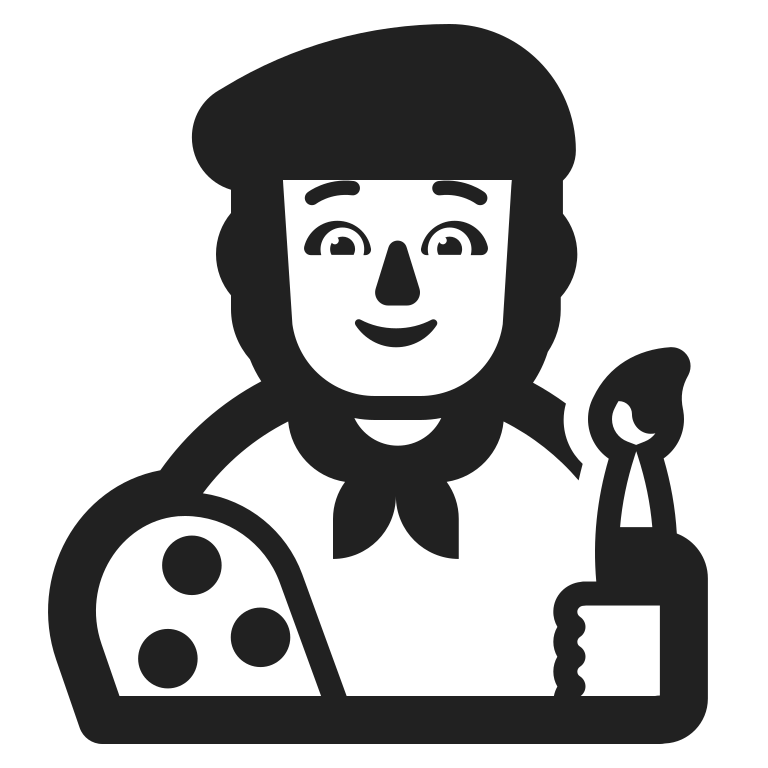
artist high contrast default